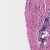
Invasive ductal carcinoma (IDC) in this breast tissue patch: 0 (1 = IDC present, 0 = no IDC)